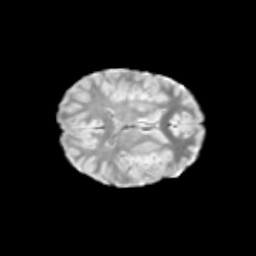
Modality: T2w
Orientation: axial
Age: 11
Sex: female
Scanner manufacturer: siemens
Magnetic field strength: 3 T
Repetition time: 3.8 s
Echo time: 0.07 s